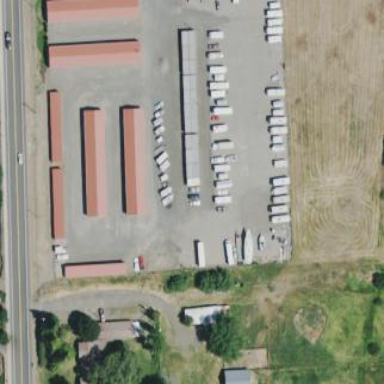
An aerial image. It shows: Area designated for garages used for storage rental.